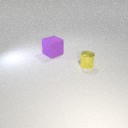
large purple rubber cube behind small yellow metal cylinder